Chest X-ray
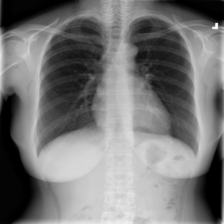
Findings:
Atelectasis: negative
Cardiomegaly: negative
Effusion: negative
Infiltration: negative
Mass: negative
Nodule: negative
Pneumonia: negative
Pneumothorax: negative
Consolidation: negative
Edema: negative
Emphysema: negative
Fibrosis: negative
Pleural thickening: negative
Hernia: negative